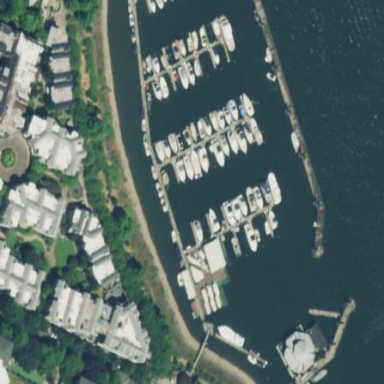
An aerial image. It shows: Marina on leisure land.